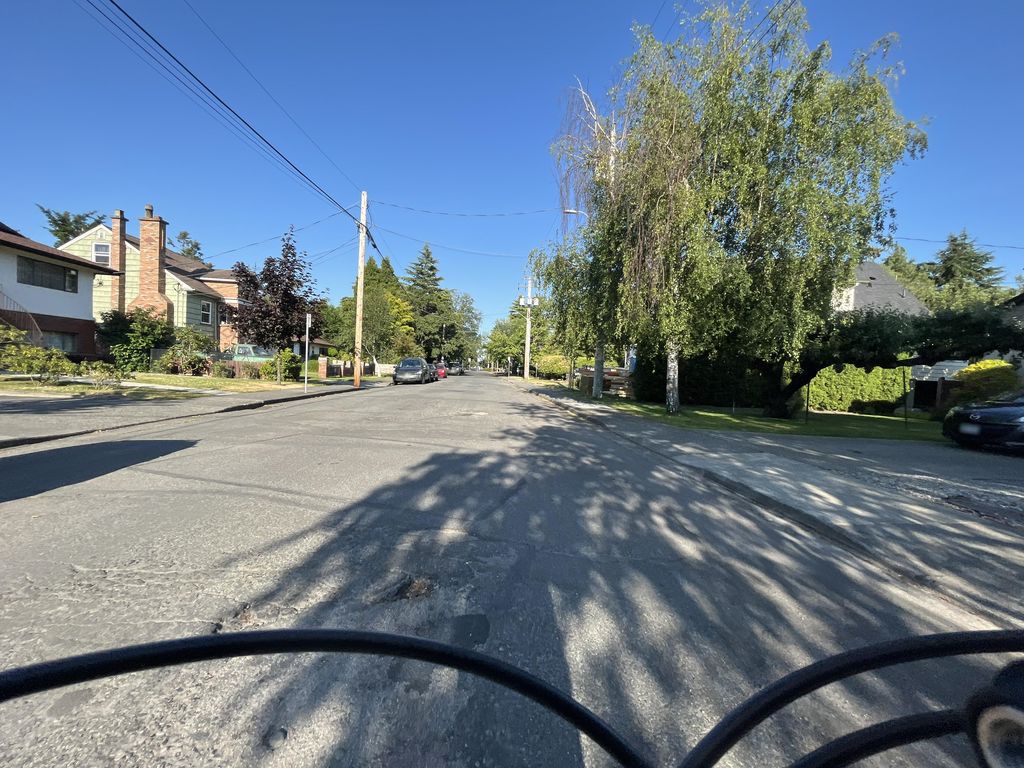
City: victoria